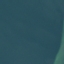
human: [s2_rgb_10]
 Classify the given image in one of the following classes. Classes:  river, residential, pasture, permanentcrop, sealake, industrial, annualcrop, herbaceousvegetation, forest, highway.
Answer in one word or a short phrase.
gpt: SeaLake